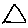
Label: triangle